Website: apple-inc
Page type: account-selection
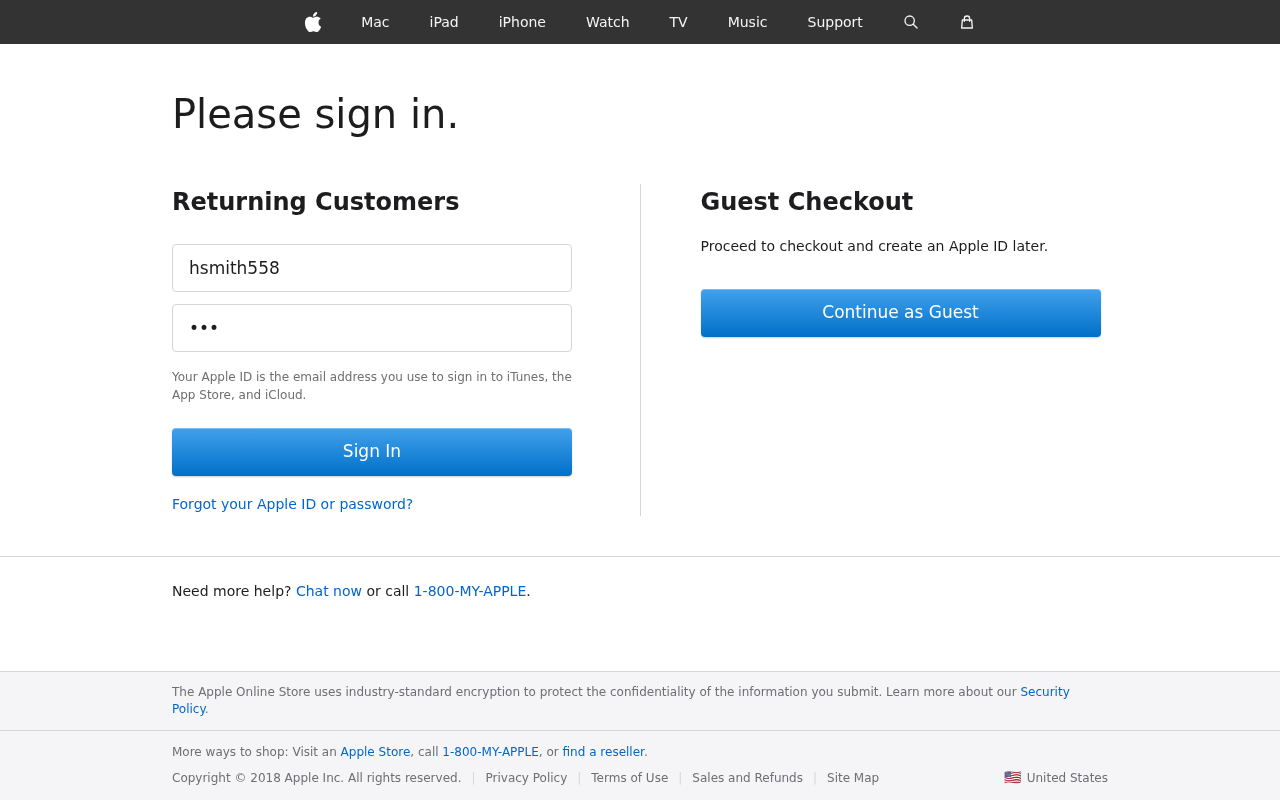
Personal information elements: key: PII_LOGIN_USERNAME
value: hsmith558